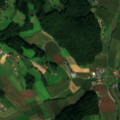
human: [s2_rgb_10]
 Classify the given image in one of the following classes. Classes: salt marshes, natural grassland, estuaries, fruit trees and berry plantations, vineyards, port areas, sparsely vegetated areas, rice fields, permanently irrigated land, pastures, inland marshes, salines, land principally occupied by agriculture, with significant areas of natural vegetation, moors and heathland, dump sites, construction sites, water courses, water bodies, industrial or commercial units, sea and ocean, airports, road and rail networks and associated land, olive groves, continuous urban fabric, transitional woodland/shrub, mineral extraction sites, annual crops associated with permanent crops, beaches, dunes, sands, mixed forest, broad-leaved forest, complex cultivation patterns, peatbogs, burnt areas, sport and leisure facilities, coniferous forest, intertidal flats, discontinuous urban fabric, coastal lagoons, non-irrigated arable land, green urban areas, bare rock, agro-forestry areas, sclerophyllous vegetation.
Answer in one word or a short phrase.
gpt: non-irrigated arable land, pastures, complex cultivation patterns, broad-leaved forest